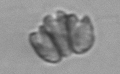
Label: Corymbellus